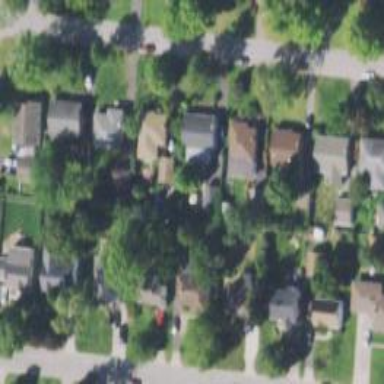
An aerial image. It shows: Residential driveway.